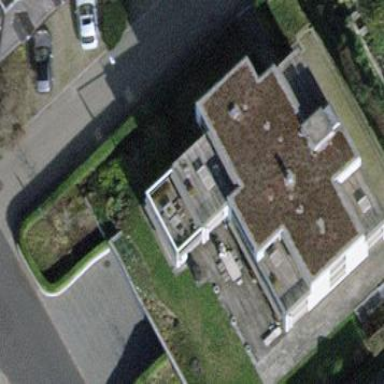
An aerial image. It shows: Building with flat roof.